Field crop: tomato
Growth stage: 1
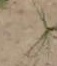
Species: cyperus